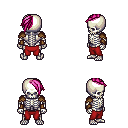
a pixel art fantasy rpg character, male body template, skeleton, leather shoulder armor, red pants, pink long mohawk hairstyle, leather bracers, four views (front, back, left, right), 2x2 character sprite sheet, small pixel art, hard edges, no anti-aliasing